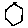
Label: hexagon